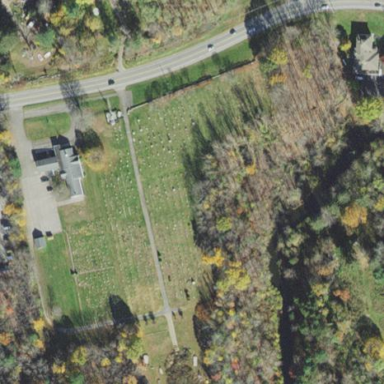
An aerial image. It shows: Cemetery.